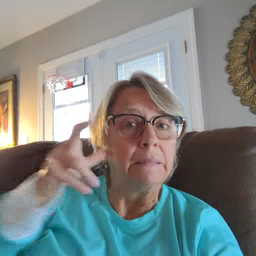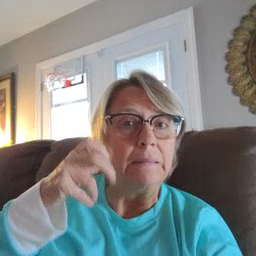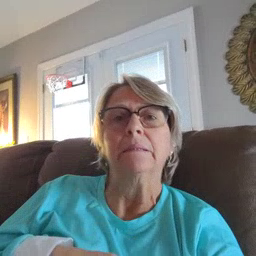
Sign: listen